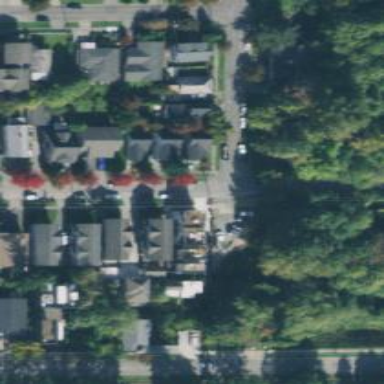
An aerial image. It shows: Residential road with separate sidewalk.